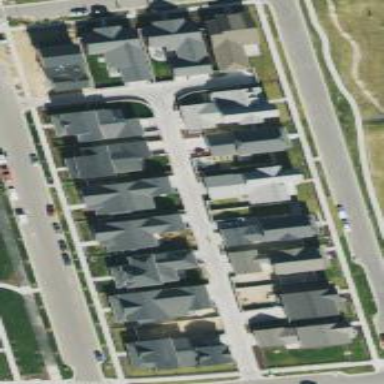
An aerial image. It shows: Sidewalk.